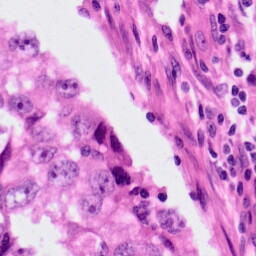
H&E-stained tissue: Lung